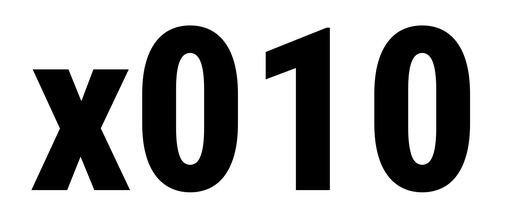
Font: Roboto_Condensed_ExtraBold